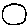
Label: moon